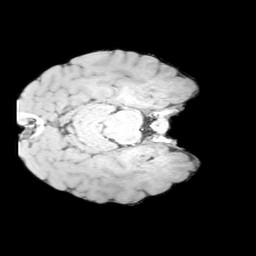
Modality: MP2RAGE
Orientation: axial